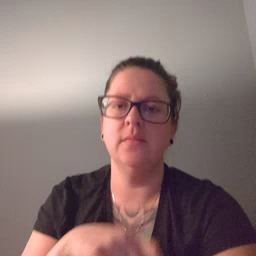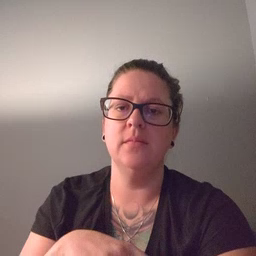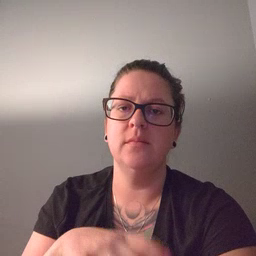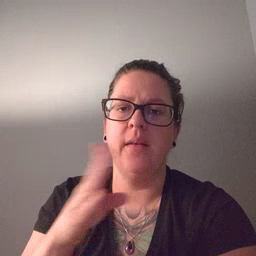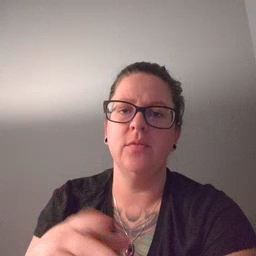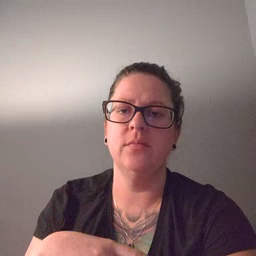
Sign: after